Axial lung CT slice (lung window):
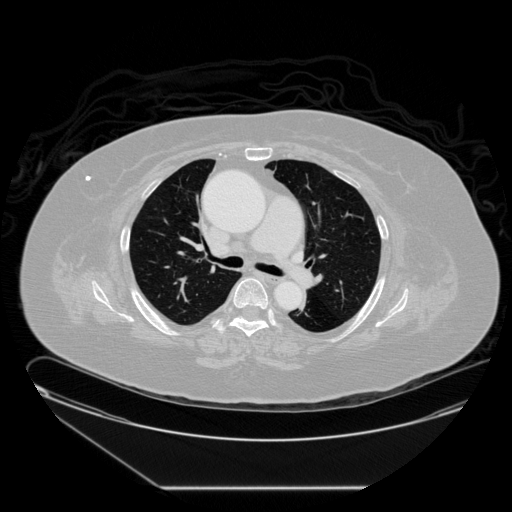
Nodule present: no